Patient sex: M
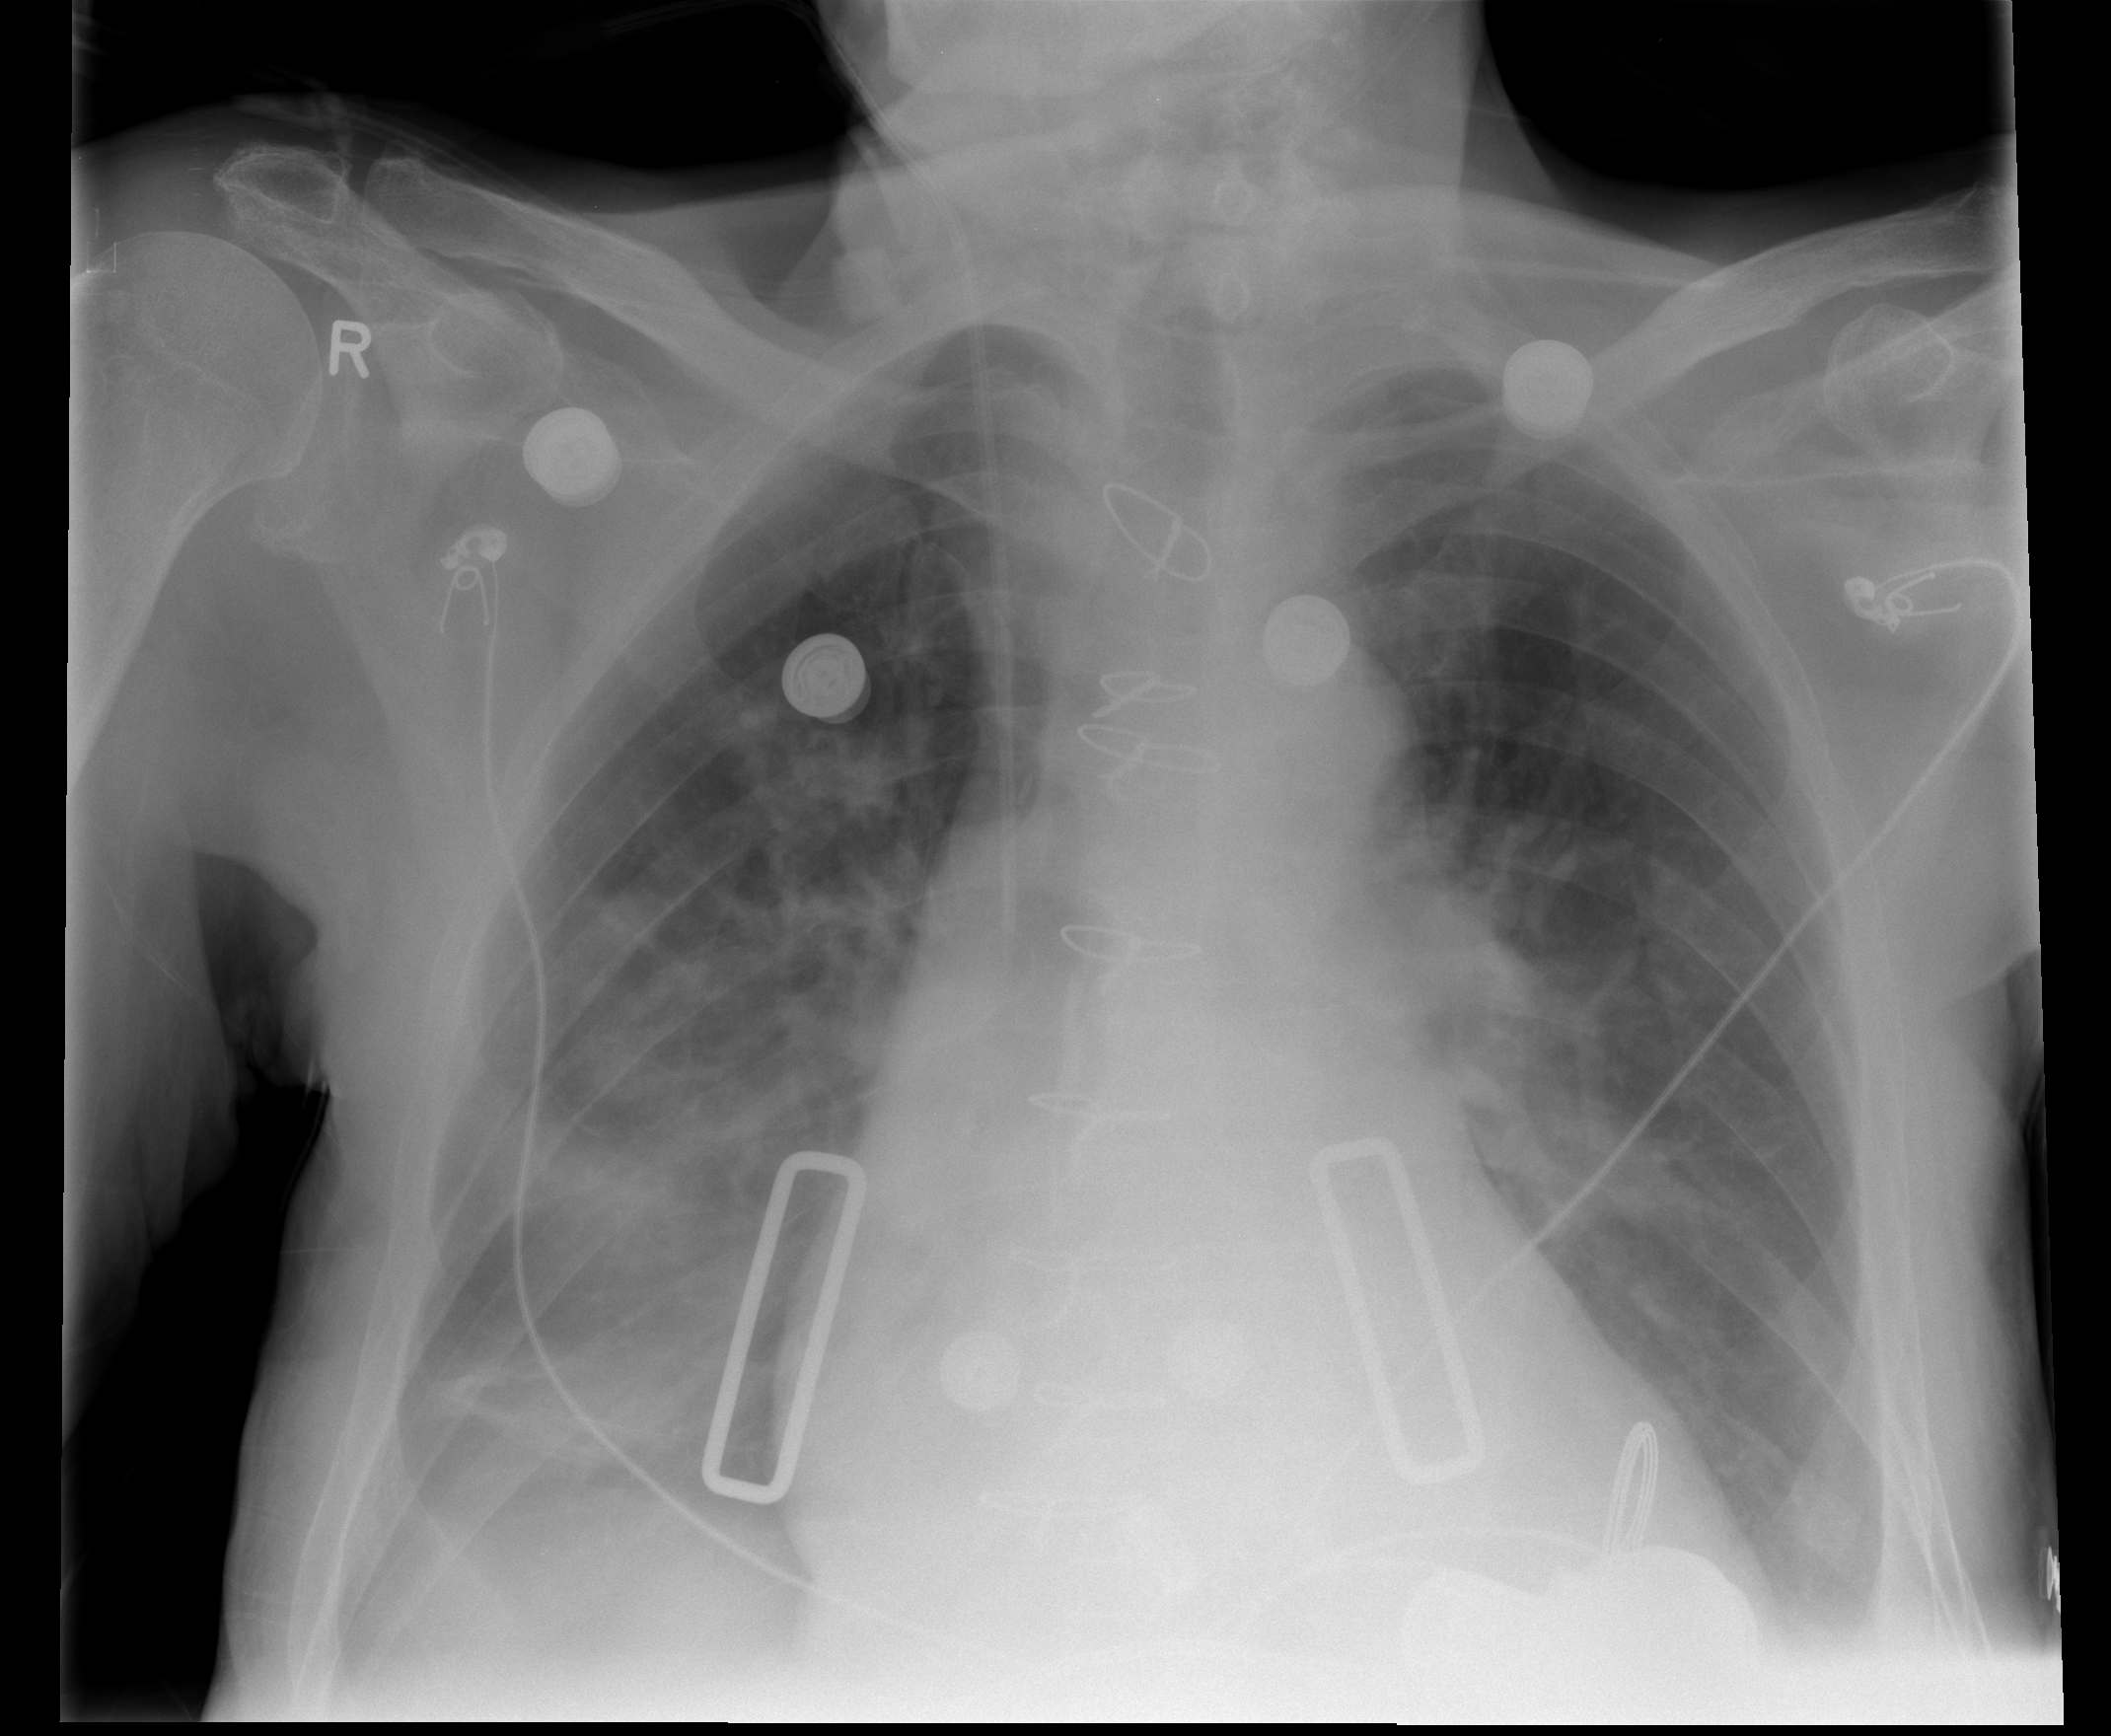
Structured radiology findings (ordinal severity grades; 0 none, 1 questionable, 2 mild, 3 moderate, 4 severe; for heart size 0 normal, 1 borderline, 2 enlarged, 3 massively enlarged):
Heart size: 2
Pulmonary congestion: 2
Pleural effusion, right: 2
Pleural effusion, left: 2
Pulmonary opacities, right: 0
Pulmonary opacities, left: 0
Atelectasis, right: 2
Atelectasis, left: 2